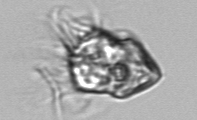
Label: Strombidium_inclinatum